Interaction volume radius: 5 \u00c5
Interaction volume height: 30 \u00c5
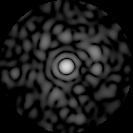
Disorder parameter: 0.8363